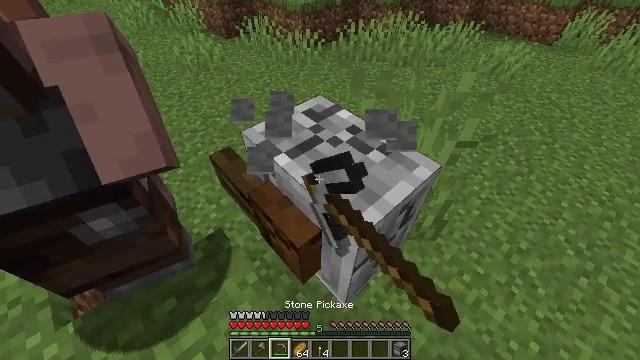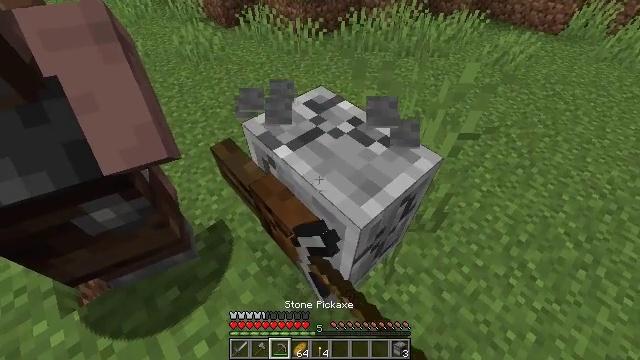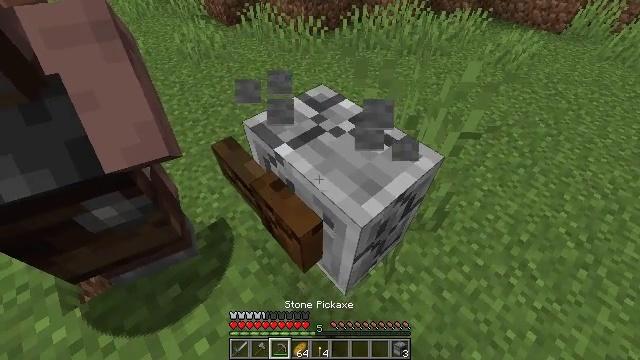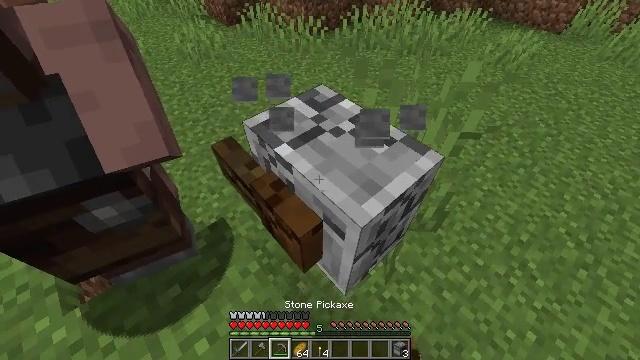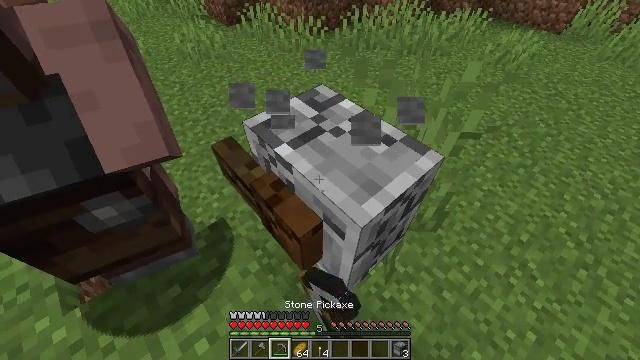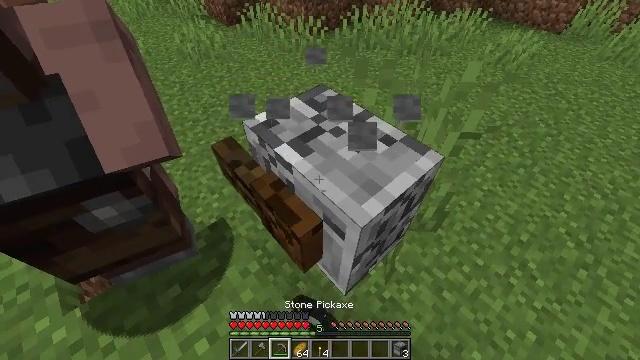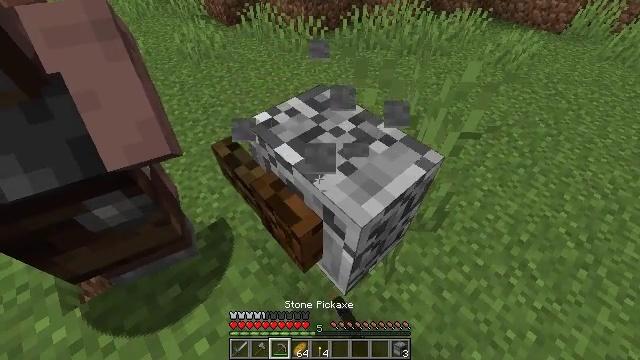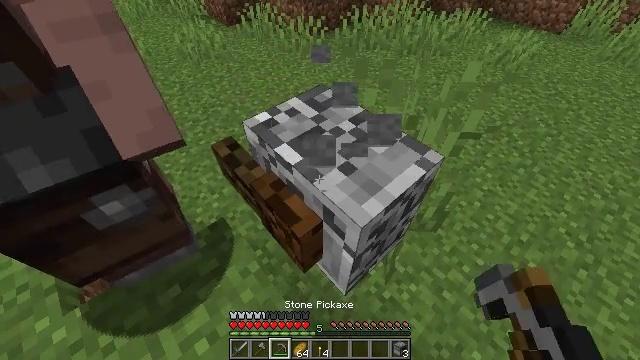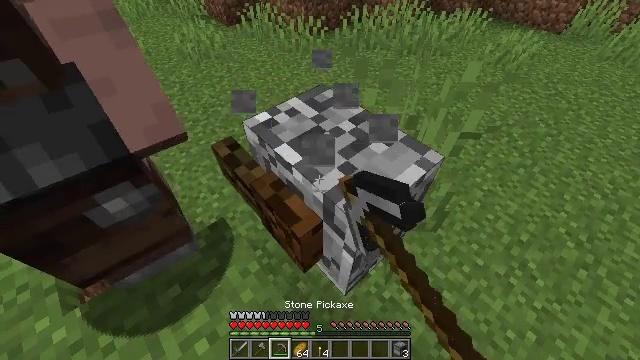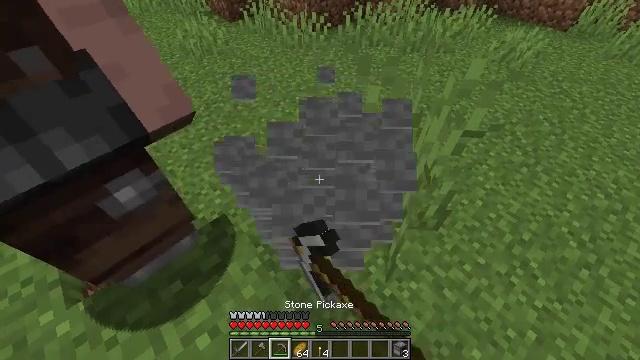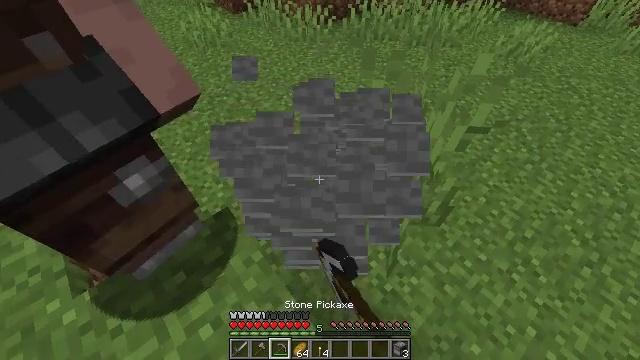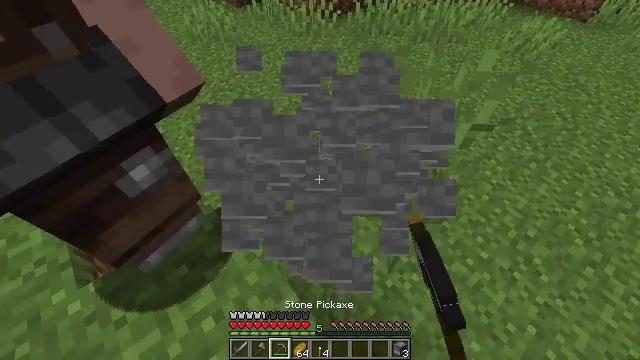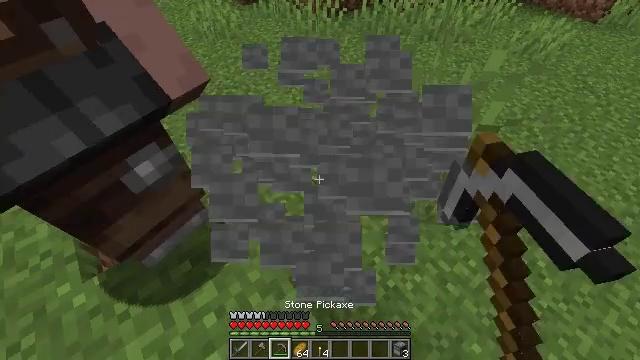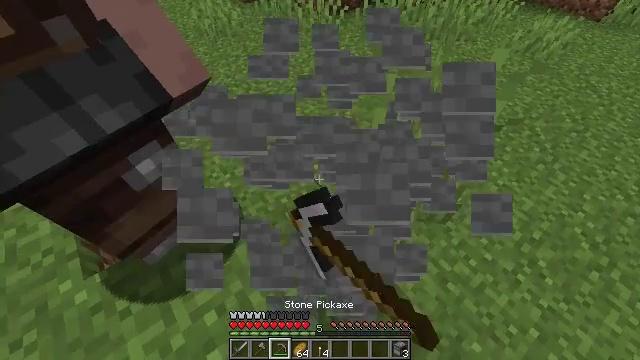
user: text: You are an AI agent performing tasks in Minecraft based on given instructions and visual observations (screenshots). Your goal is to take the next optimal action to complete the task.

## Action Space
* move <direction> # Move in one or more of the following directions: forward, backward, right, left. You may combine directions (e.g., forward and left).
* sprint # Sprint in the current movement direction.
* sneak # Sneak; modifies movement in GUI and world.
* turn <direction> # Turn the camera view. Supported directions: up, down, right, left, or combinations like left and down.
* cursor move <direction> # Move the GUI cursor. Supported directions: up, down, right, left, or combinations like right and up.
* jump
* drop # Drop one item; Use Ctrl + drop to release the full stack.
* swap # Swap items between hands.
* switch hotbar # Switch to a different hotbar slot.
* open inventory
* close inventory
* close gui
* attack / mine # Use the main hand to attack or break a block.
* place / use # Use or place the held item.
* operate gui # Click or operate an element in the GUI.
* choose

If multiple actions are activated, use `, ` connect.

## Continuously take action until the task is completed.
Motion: motion action
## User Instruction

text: Attack the grindstone to break it.
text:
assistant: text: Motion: turn down, attack / mine
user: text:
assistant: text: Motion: attack / mine
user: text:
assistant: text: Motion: attack / mine
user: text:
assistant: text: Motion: attack / mine
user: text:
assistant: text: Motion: attack / mine
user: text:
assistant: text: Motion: attack / mine
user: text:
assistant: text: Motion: attack / mine
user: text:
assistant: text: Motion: attack / mine
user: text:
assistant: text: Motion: attack / mine
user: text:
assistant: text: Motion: turn down, attack / mine
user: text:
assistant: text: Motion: attack / mine
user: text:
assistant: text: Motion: turn left, attack / mine
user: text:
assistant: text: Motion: attack / mine
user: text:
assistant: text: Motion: attack / mine